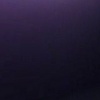
Label: space